Question: How should I create a horizontal list of links such that overflowed links are still available through a dynamic dropdown menu at the end of the list?
I want to be able to create an list of links (or buttons) such that when there is enough horizontal space all links are shown. When there is not enough horizontal space the overflowed links will appear in a drop down menu at the end of the link list. I am using Flex SDK 4.5.1.
This desired behavior is shown below.

After experimenting with creating a multi-part custom component, using a custom layout and fairly extensive but not successful research on the internet I have not come any closer to a workable solution.
How should I create a horizontal list of links such that overflowed links are available through a dropdown list at the end of the main list
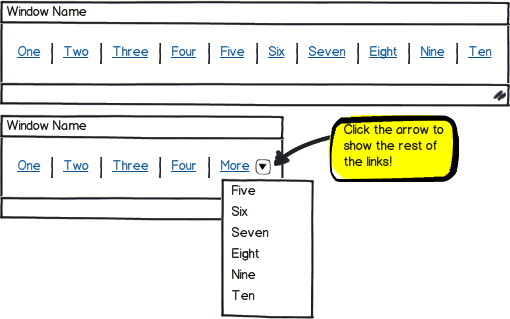
Answer: After a lot research, reading, and many prototypes, I worked through a solution that functions well enough for this specific scenario; albeit, the coupling between components and skins is a bit higher than I would have liked.
I created a custom component based on the spark 'BorderContainer'. The component layout is roughly:
'''
-- BorderContainer
-- Scroller
-- Group
-- DataGroup
-- Button
-- PopUpAnchor
-- Group
-- Rect
-- DataGroup
'''
The first 'DataGroup' contains the primary list of items. These are the ones that are displayed horizontally. By overriding 'updateDisplayList' in the custom component I can measure each item in the 'DataGroup' and determine whether or not it will fit in the available area. Those that do not fit are made invisible (not removed) and added to a do not show list.
Those items in the do not show list are added to the second 'DataGroup'. This is the drop down list. Wrapping up this 'DataGroup' in a 'PopUpAnchor' allows me to add drop down menu like behavior. The 'Button' is used to pop up and close the second 'DataGroup'.